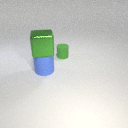
large green metal cube above large blue rubber cylinder